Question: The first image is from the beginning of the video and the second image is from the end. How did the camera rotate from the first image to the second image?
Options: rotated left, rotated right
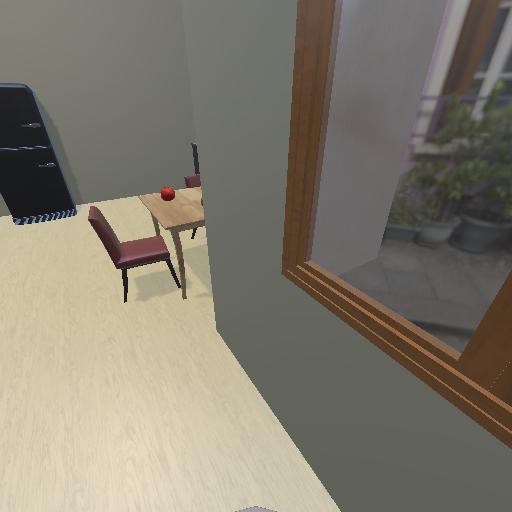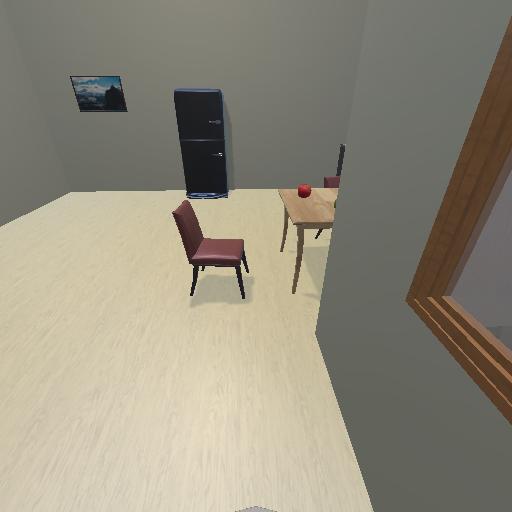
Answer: rotated left